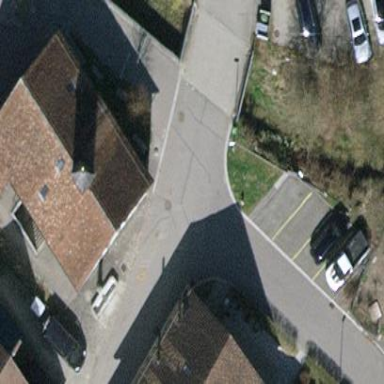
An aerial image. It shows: Kindergarten building.